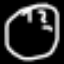
Label: clock